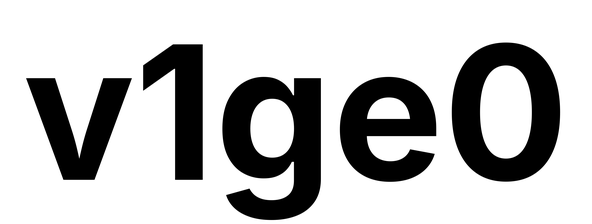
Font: Inter_Bold